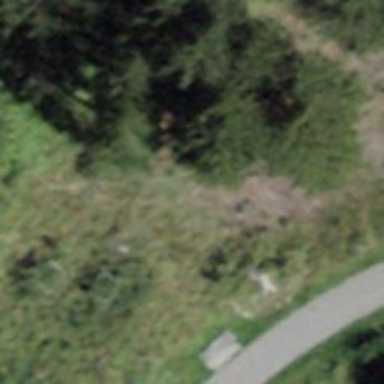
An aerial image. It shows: Bench.